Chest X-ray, AP view. Patient: 56 years old, sex M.
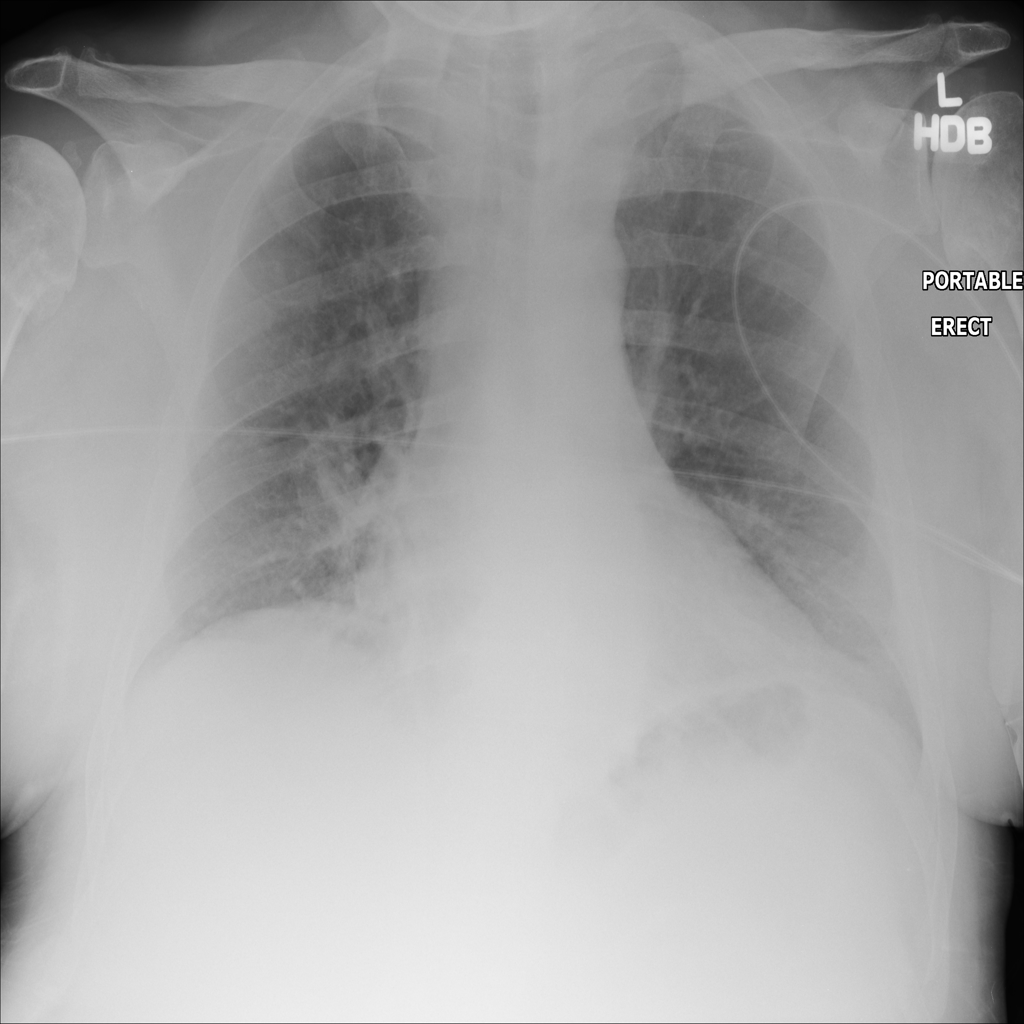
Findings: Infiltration